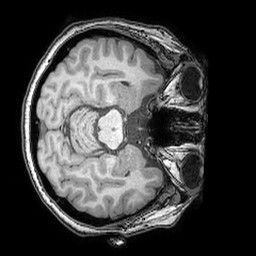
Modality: T1w
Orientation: axial
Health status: ill
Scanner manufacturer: philips
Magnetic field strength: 3 T
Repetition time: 0.007 s
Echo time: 0.0035 s